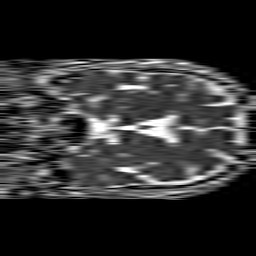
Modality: ADC
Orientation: coronal
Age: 61
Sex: male
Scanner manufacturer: philips
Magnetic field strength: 1.5 T
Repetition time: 4.6 s
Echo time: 0.08941 s